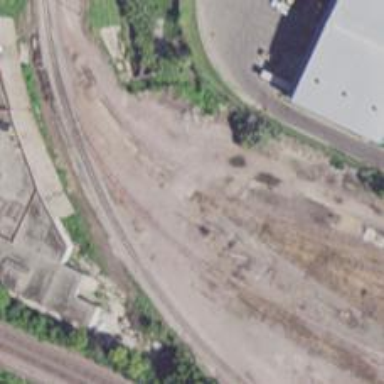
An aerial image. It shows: Rail spur service.